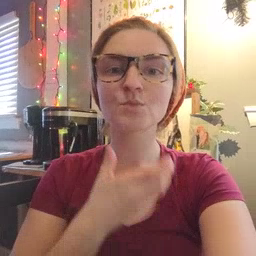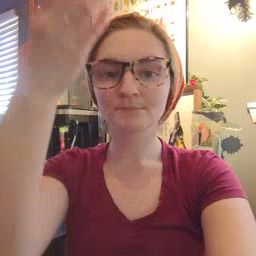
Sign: giraffe